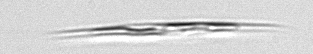
Label: Calciosolenia_brasiliensis